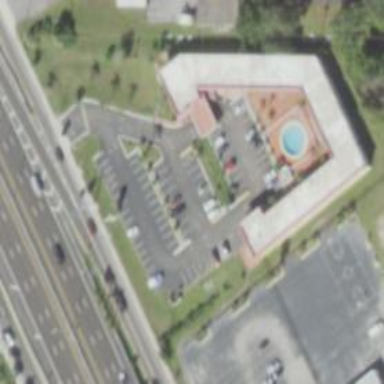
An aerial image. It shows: Building that is motel.